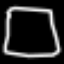
Label: square